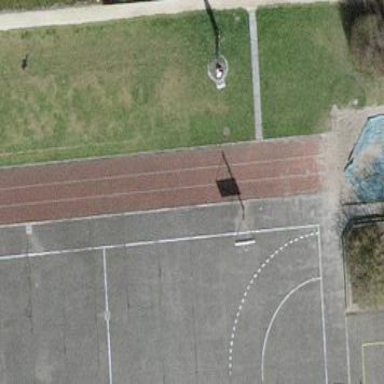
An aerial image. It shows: Athletics track located in leisure land area.